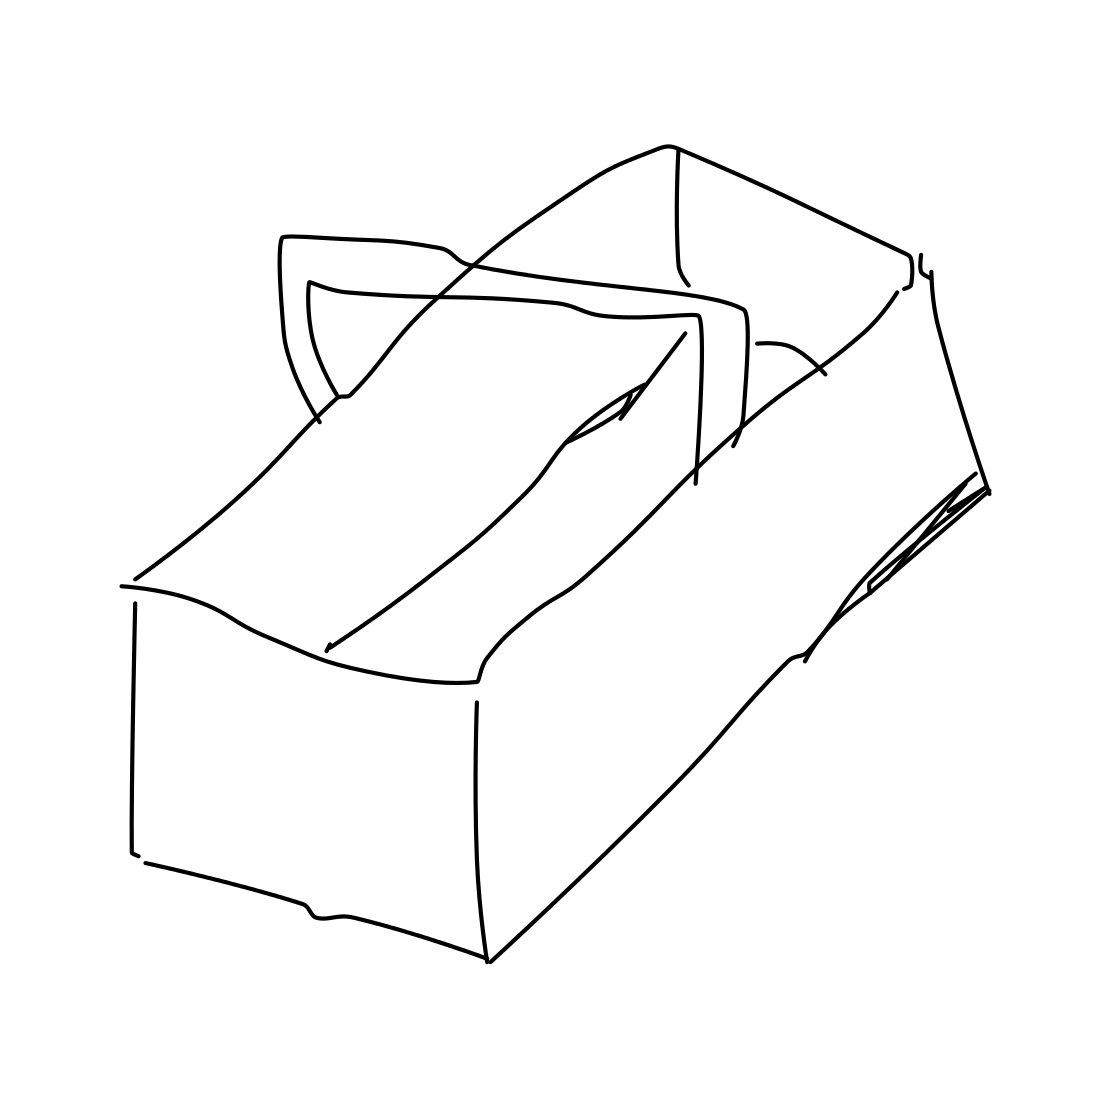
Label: basket